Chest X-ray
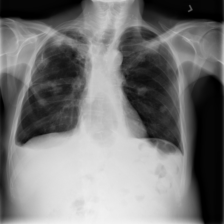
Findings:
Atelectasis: negative
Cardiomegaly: negative
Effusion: positive
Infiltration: negative
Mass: negative
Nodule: negative
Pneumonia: negative
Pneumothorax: negative
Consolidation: negative
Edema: negative
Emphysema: negative
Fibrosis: negative
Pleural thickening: positive
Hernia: negative